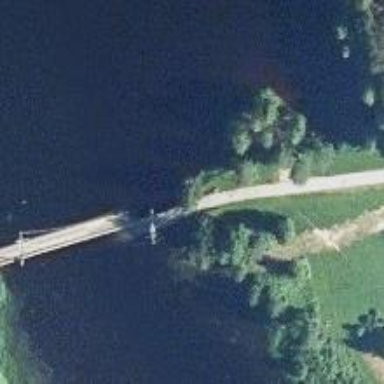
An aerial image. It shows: Bridge for cycleway.